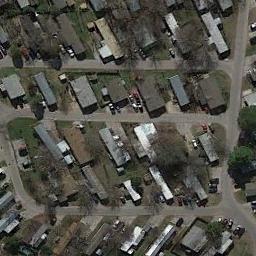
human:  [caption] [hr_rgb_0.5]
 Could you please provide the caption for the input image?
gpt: The mobile home park has some neatly arranged mobile homes of different colors and bare trees and some roads go through the mobile home park .

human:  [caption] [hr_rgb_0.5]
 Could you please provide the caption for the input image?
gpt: There are many buildings in the mobile home park .

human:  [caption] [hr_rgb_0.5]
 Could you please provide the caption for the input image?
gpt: The mobile home park is on the grass next to the road .

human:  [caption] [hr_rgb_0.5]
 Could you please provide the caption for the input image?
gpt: There are lush trees and neat mobile homes on both sides of the road .

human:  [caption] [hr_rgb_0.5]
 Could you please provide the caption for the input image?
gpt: There are some buildings and brown trees in the mobile home park .